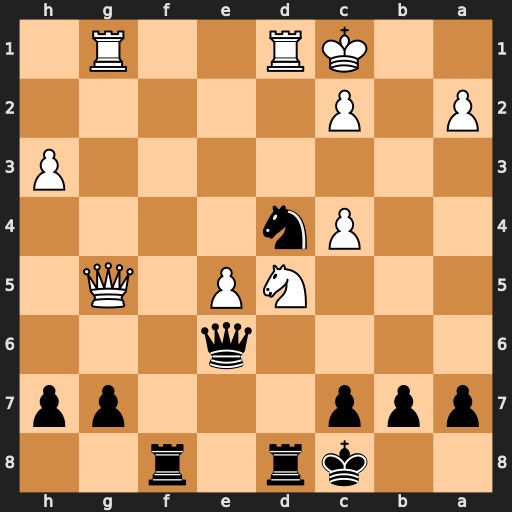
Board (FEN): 2kr1r2/ppp3pp/4q3/3NP1Q1/2Pn4/7P/P1P5/2KR2R1
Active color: b
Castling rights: -
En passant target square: -
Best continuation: Ne2+ Kb2 Nxg1